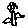
Label: flower